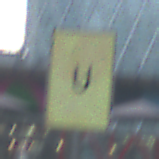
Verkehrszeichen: AnkuendigungOderFortsetzungUmleitungOhnePfeilsymbol
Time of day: MorningAfternoon
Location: Outdoor (Urban)
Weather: PartlyCloudy
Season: NotSpecified
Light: Natural